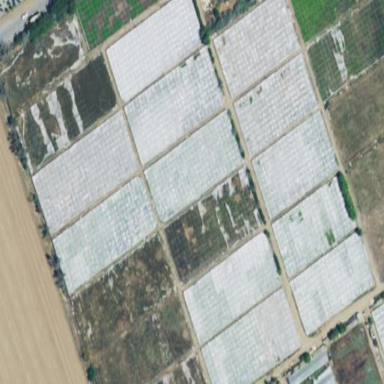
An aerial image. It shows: Greenhouse.